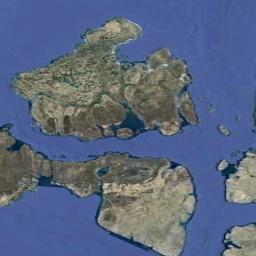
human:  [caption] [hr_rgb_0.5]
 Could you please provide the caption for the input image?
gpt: There are numerous islands of different shapes and sizes .

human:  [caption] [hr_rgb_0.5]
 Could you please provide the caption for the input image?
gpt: Some islands without vegetation are surrounded by light blue waters .

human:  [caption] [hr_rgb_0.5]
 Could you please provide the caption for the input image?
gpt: The island looks desolate .

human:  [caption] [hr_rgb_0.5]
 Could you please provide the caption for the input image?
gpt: There are a group of small islands of yellowish brown and green intersecting on the blue sea .

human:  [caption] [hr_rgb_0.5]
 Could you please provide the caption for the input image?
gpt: There are several brown islands on a blue sea .